Question: I set up a code to randomly cover a bitmap 2 different colors, 7 out of 10 times the color would be blue, and 3 out of 10 times, the color would be green. However, when it's done it looks very un-random, like it decided to put 7 blue pixels a few times, then 3 green pixels a few times and so on.
Example:

My code is:
'''
using System;
using System.Collections.Generic;
using System.ComponentModel;
using System.Data;
using System.Drawing;
using System.Linq;
using System.Text;
using System.Windows.Forms;
namespace FourEx
{
public partial class Form1 : Form
{
public Form1()
{
InitializeComponent();
}
private void Form1_Load(object sender, EventArgs e)
{
Bitmap bmp = new Bitmap(canvas.Image);
System.Drawing.Imaging.BitmapData bmpdata = bmp.LockBits(new Rectangle(0, 0, 800, 600), System.Drawing.Imaging.ImageLockMode.ReadWrite, System.Drawing.Imaging.PixelFormat.Format32bppArgb);
unsafe
{
int tempy = 0;
while (tempy < 600)
{
byte* row = (byte*)bmpdata.Scan0 + (tempy * bmpdata.Stride);
for (int x = 0; x <= 800; x++)
{
Random rand = new Random();
if (rand.Next(1,10) <= 7)
{
row[x * 4] = 255;
}
else
{
row[(x * 4) + 1] = 255;
}
}
tempy++;
}
}
bmp.UnlockBits(bmpdata);
canvas.Image = bmp;
}
}
}
'''
If you need an additional information, let me know.
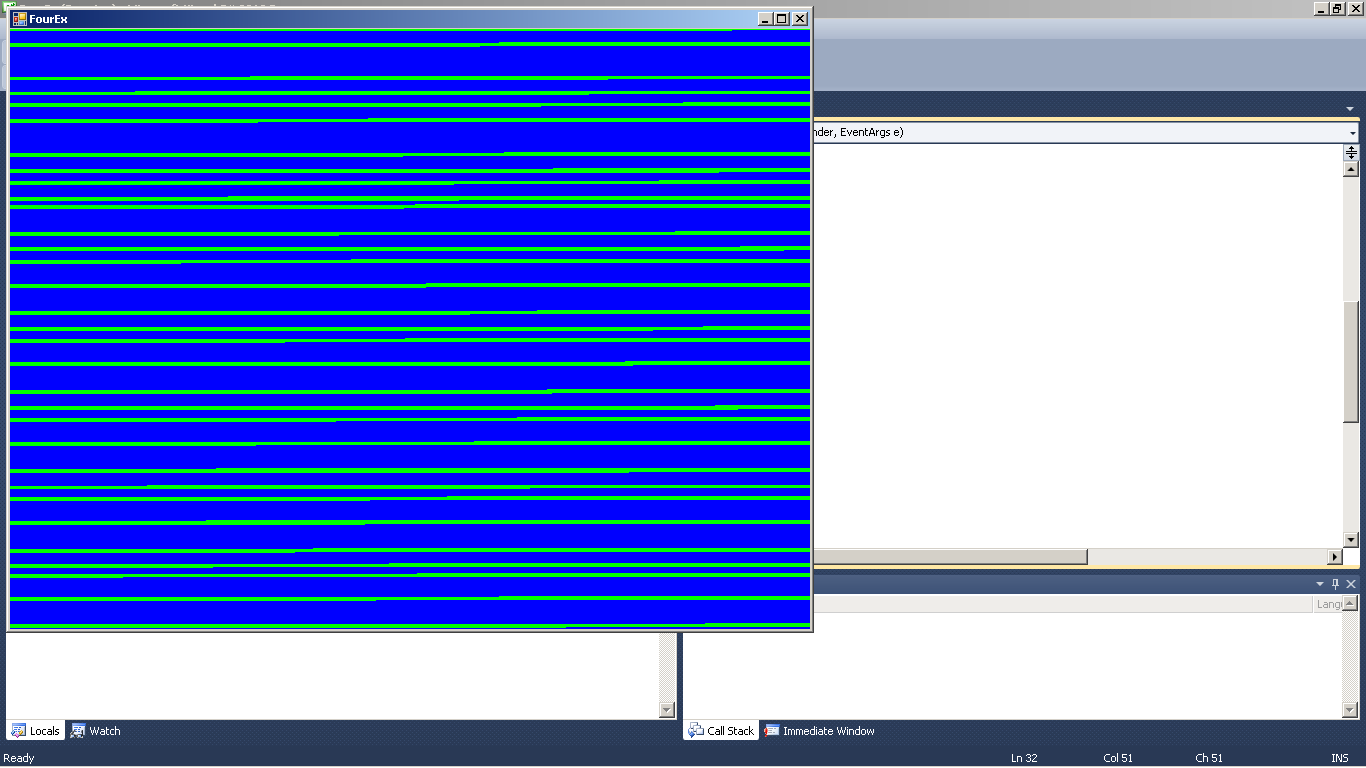
Answer: move this line:
'''
Random rand = new Random();
'''
to the outermost scope. If you create these quickly many will get the same time seed (due to precision of the clock) and will generate the same 'random' sequence. Plus, you only really need one Random instance...
'''
private void Form1_Load(object sender, EventArgs e)
{
Bitmap bmp = new Bitmap(canvas.Image);
System.Drawing.Imaging.BitmapData bmpdata = bmp.LockBits(new Rectangle(0, 0, 800, 600), System.Drawing.Imaging.ImageLockMode.ReadWrite, System.Drawing.Imaging.PixelFormat.Format32bppArgb);
Random rand = new Random();
unsafe
{
// ....
'''